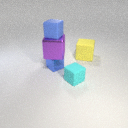
large purple metal cube below small blue rubber cube